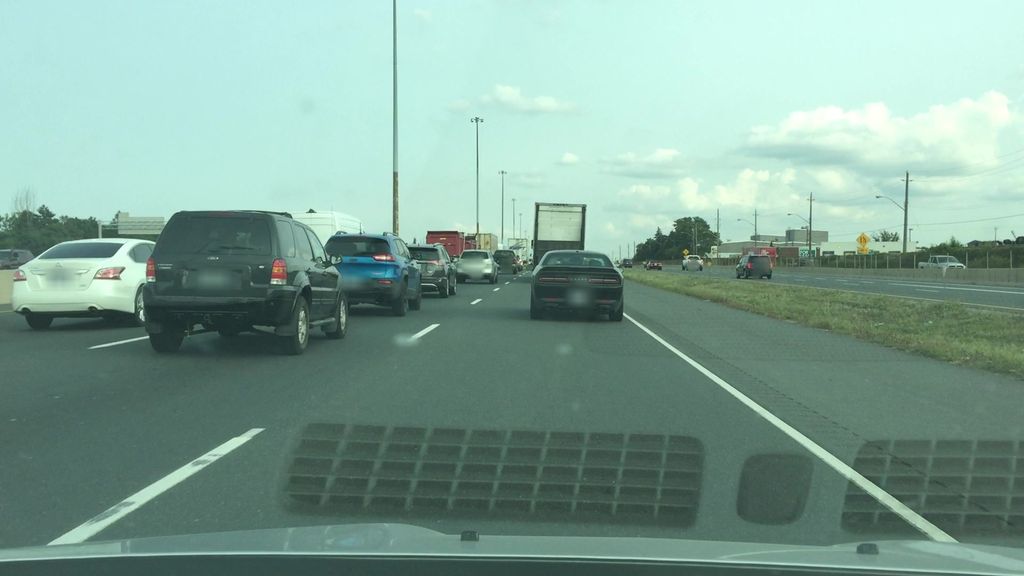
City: hamilton